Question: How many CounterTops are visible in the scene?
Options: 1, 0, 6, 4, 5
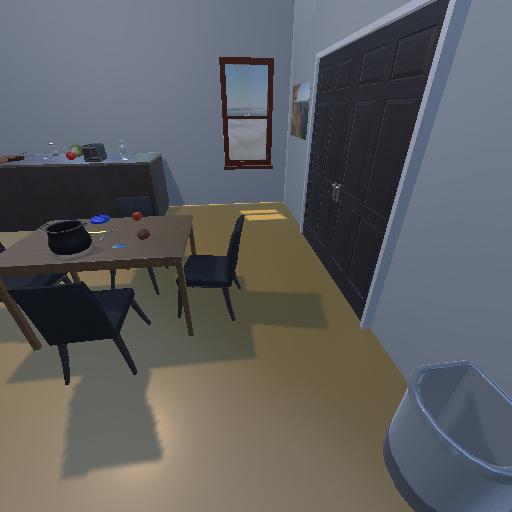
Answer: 1